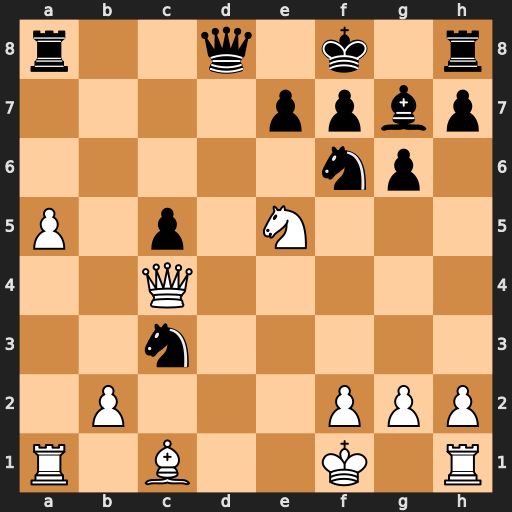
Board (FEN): r2q1k1r/4ppbp/5np1/P1p1N3/2Q5/2n5/1P3PPP/R1B2K1R
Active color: w
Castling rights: -
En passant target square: -
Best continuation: Qxf7#